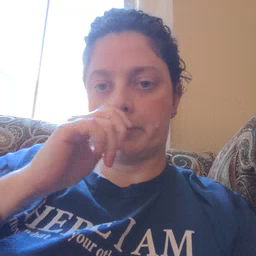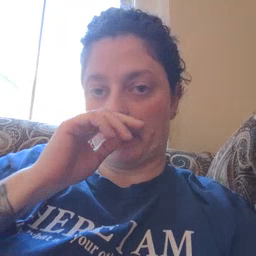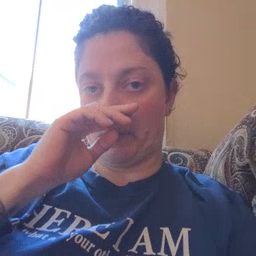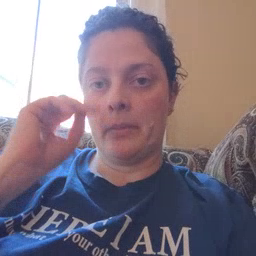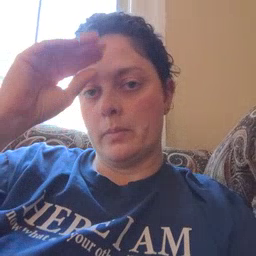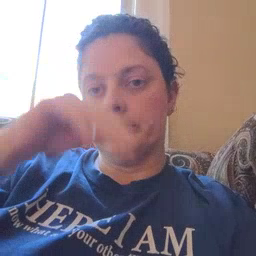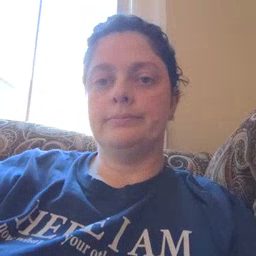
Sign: boy